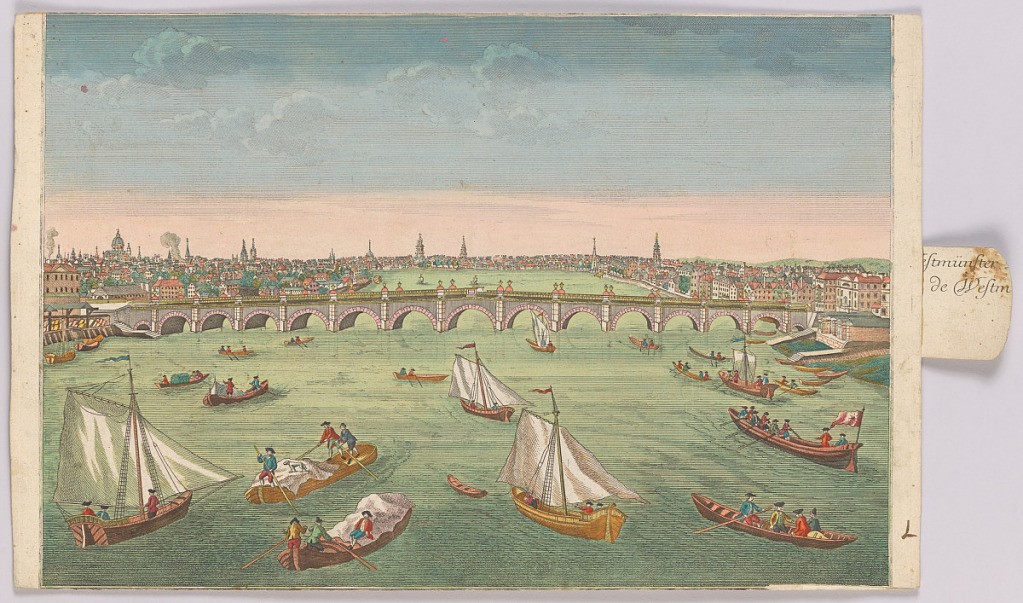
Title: Peep-Show Print
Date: mid-18th century
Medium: Engraving and brush and wash on paper
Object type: Print
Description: Peep-show print